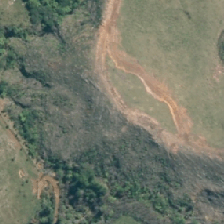
Land cover: harvested_forest